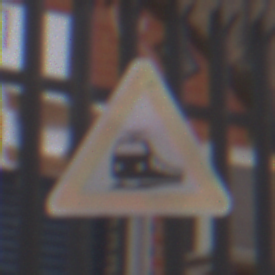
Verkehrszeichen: Bahnuebergang
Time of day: MorningAfternoon
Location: Outdoor (Urban)
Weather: Overcast
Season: NotSpecified
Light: Natural